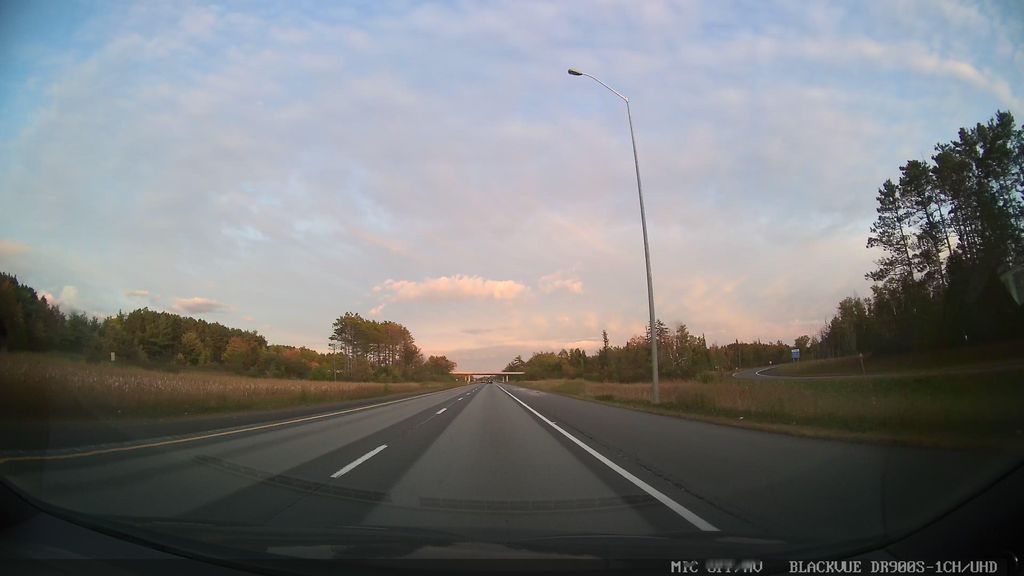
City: ottawa-gatineau